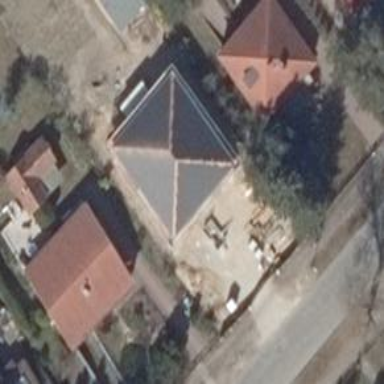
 oriented along one side. The roof is dark grey in color."